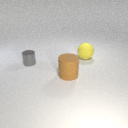
small gray metal cylinder to the left of large brown rubber cylinder